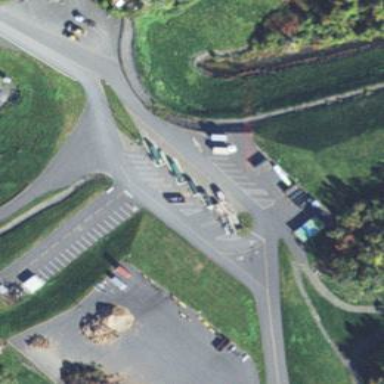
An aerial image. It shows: Recycling centre providing amenities for recycling.